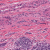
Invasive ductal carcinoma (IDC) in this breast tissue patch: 0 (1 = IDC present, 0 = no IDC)